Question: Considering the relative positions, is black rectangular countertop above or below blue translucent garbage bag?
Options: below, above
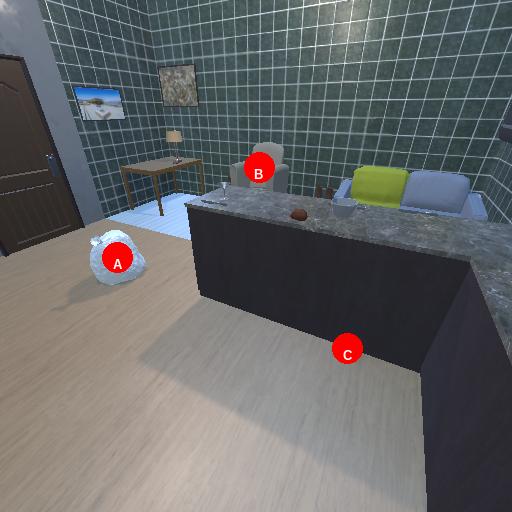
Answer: below